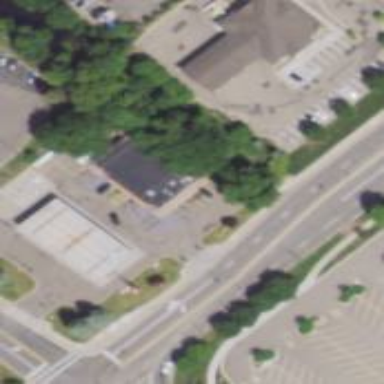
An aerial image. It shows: Convenience shop.